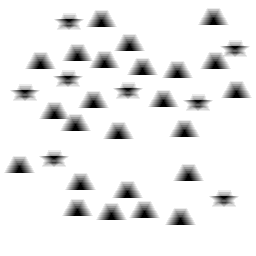
Squares: 0
Triangles: 24
Stars: 8
Total shapes: 32